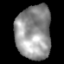
Tissue: lung
Cell type: Epithelial cells
Senescence score: 0.2432
Nuclear area (px): 1869
Mean DAPI intensity: 146.229